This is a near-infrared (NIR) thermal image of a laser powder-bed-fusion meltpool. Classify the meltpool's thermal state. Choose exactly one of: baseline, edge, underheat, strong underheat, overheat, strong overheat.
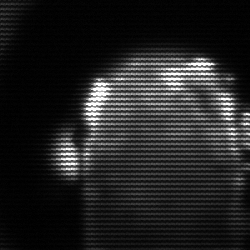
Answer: baseline